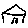
Label: house